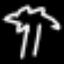
Label: palm tree